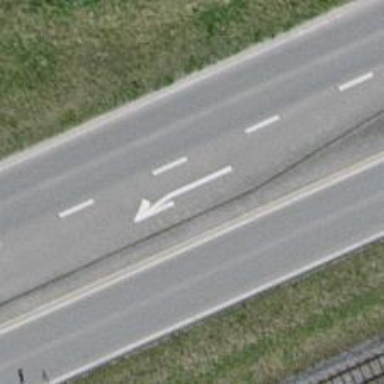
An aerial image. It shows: Secondary road with asphalt surface. It has cycle lane on both sides.